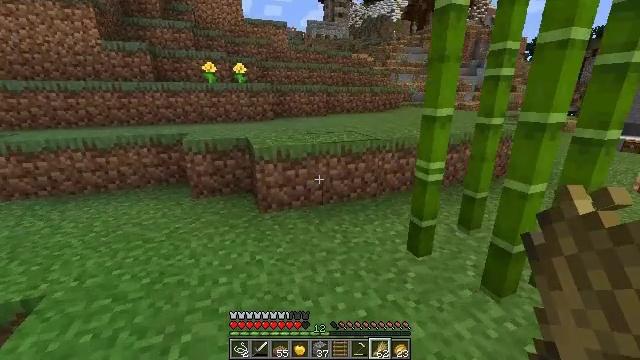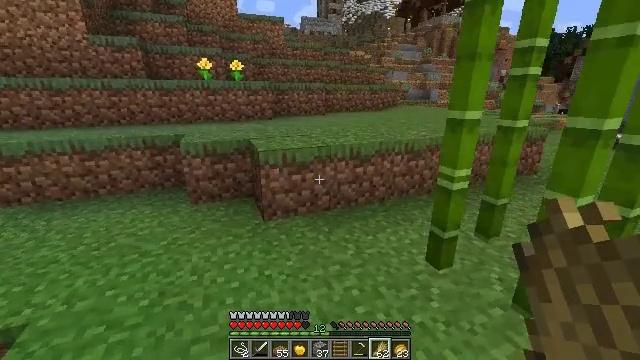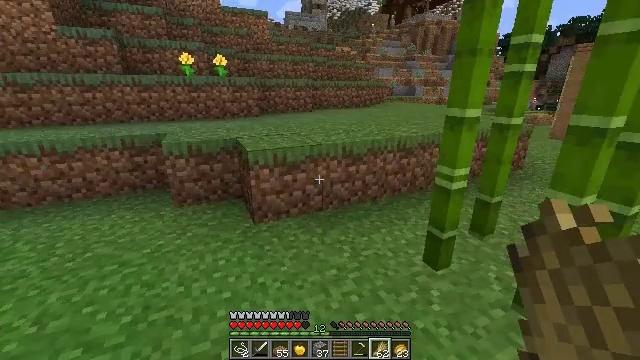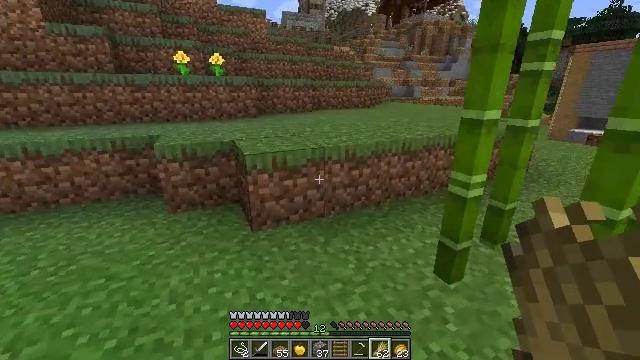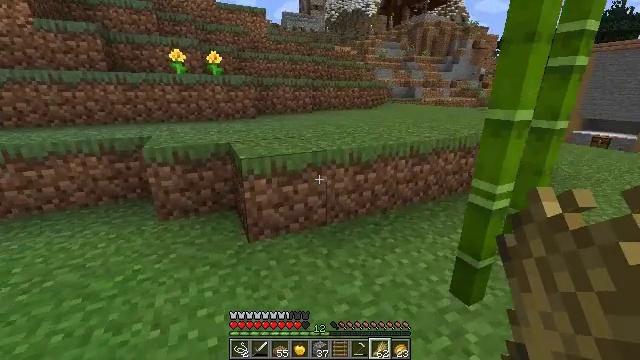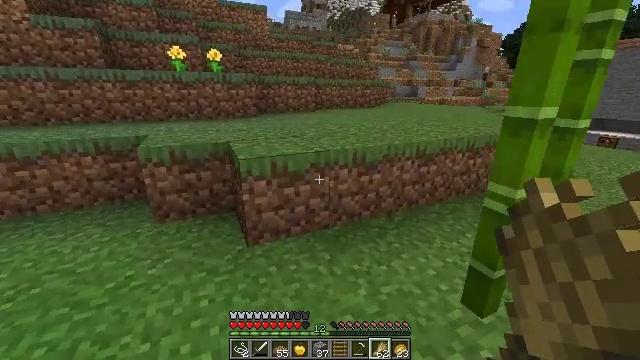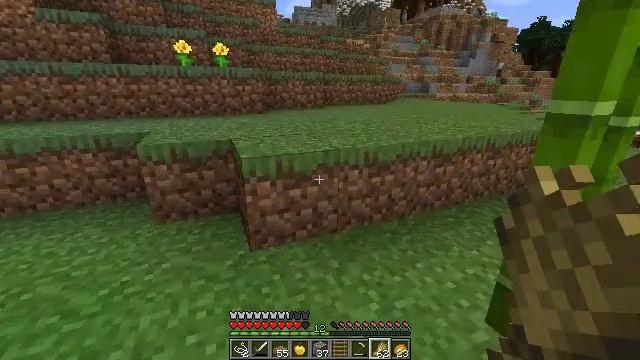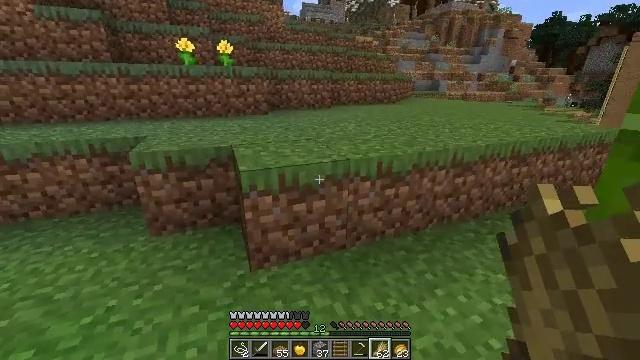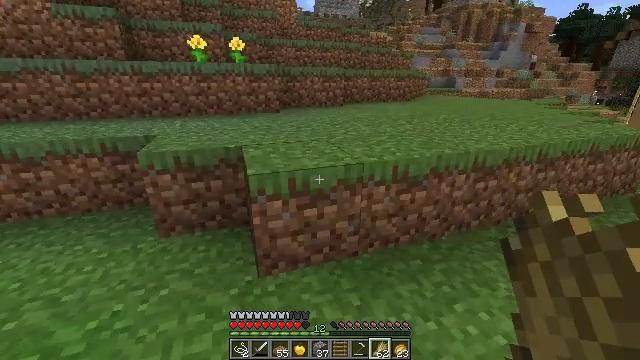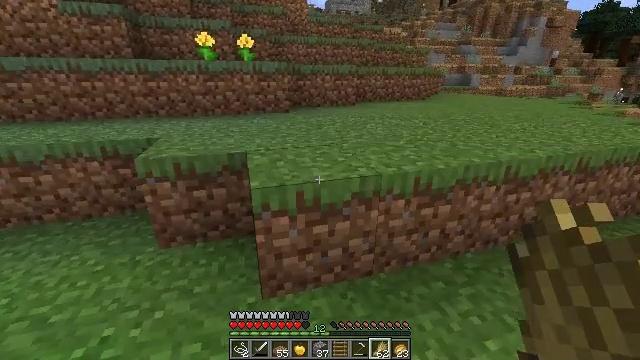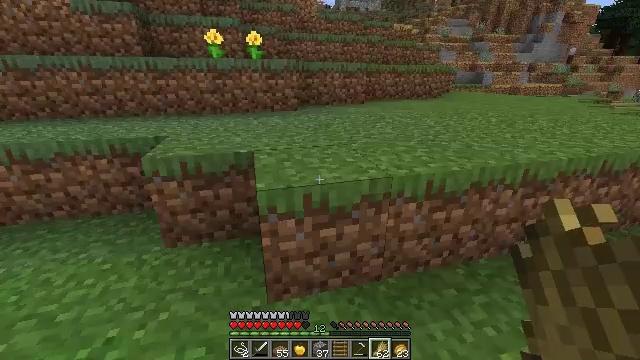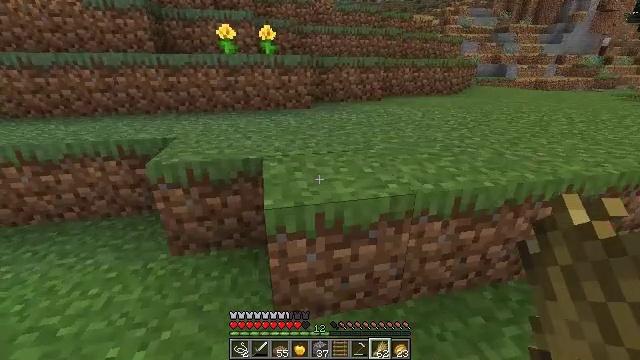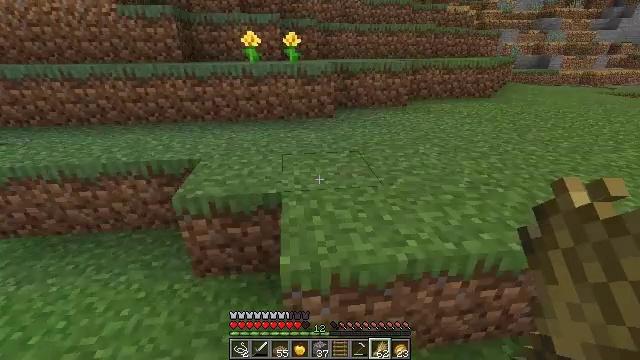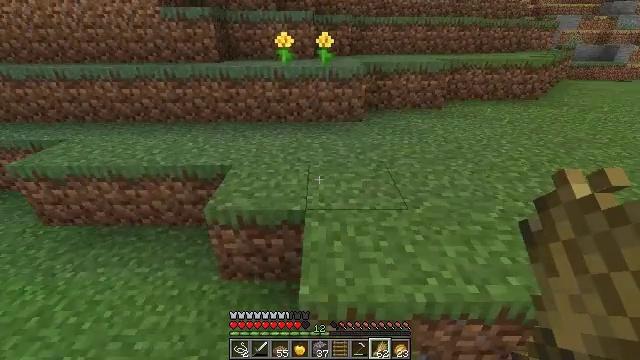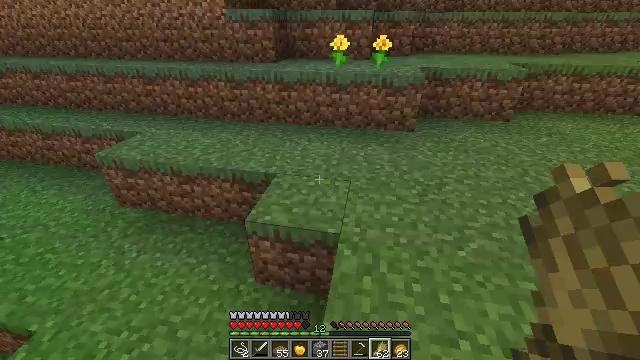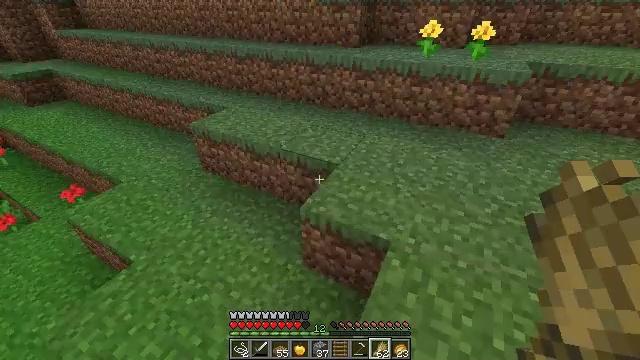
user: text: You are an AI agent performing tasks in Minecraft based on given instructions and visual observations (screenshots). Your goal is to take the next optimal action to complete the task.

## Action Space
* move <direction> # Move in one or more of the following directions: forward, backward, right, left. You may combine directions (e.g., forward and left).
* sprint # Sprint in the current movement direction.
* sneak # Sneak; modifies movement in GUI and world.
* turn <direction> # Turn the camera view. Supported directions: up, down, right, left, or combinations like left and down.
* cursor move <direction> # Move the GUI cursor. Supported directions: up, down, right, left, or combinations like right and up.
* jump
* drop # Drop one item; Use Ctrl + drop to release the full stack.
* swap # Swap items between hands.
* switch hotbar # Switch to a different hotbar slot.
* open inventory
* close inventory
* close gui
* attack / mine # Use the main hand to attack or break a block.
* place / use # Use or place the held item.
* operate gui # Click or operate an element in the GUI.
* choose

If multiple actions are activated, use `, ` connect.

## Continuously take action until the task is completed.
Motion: motion action
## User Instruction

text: Mine the jungle trapdoor.
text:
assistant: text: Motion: move forward and move left, turn right
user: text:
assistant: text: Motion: move forward, turn right
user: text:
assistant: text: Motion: move forward
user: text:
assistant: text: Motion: move forward
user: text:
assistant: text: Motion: move forward
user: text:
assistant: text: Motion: move forward, turn left
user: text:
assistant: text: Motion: move forward, turn left
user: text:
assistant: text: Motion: move forward, turn left
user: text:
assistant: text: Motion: move forward, turn left
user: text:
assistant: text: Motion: move forward, turn left
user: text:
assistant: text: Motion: move forward, turn left and down, jump
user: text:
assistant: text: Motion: move forward, turn left and down, jump
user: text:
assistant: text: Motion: move forward, turn left and down, jump
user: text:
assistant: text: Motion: move forward, turn left and down, jump
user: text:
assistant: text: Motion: move forward, turn left and down, jump
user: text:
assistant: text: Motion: move forward, turn left and down, jump
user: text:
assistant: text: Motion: turn left
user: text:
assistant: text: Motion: turn left
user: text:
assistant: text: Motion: turn left
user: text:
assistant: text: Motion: turn left
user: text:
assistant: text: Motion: turn left
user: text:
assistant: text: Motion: turn left
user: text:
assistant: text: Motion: turn right
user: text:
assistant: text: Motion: no_op
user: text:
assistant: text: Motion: no_op
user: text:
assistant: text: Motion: no_op
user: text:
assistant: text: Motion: no_op
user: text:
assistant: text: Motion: no_op
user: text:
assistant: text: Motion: no_op
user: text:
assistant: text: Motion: turn left and up